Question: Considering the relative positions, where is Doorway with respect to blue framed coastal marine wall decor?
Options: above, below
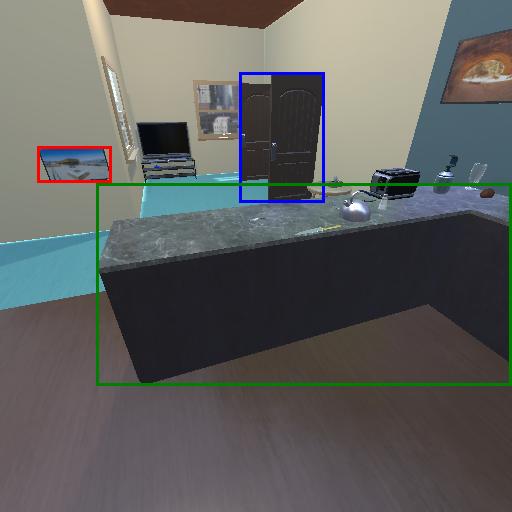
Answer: above